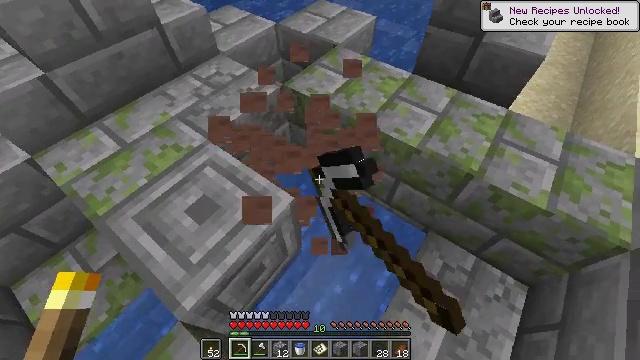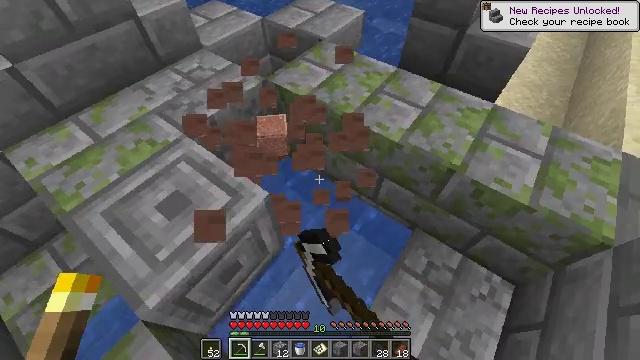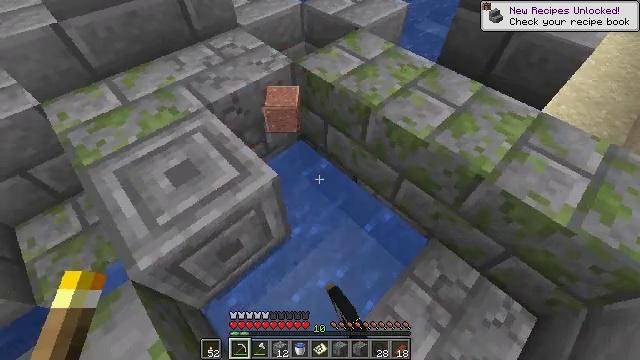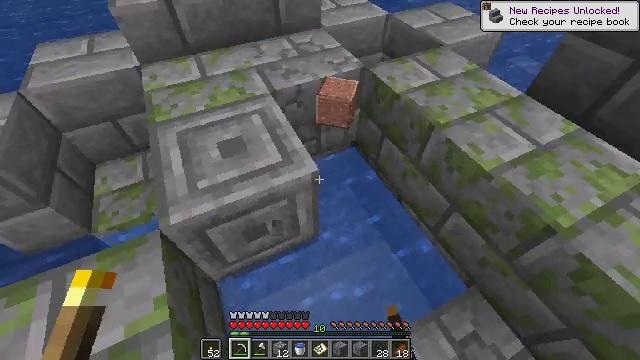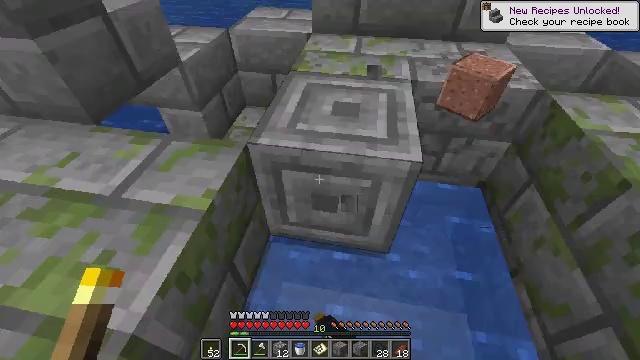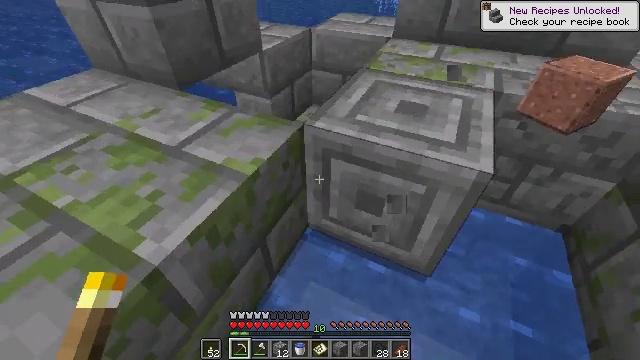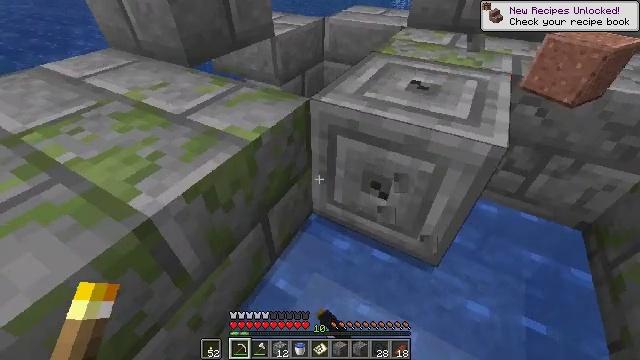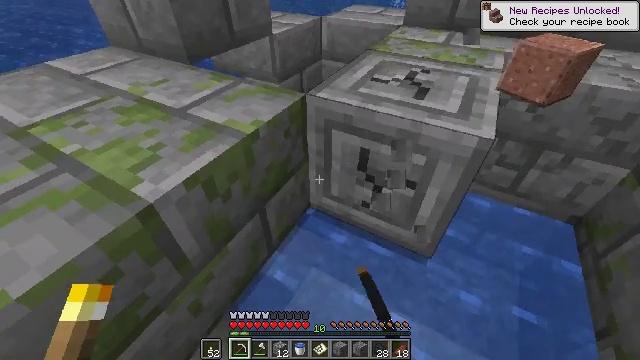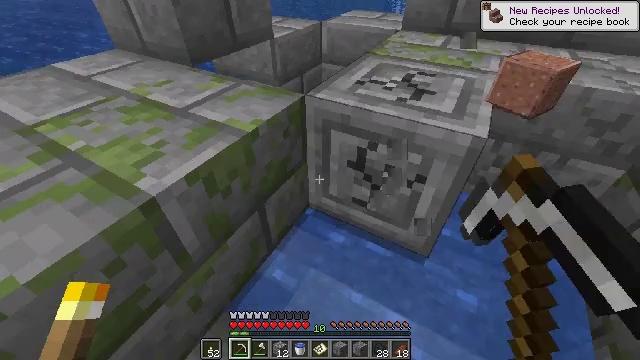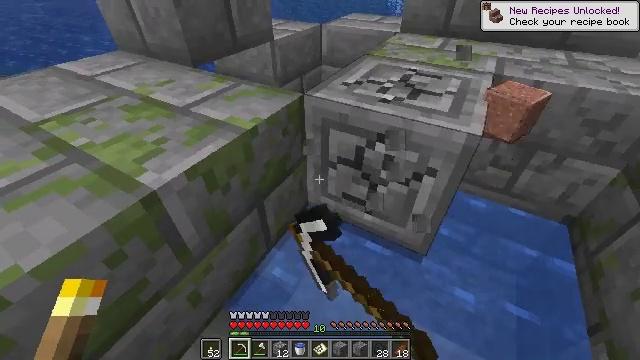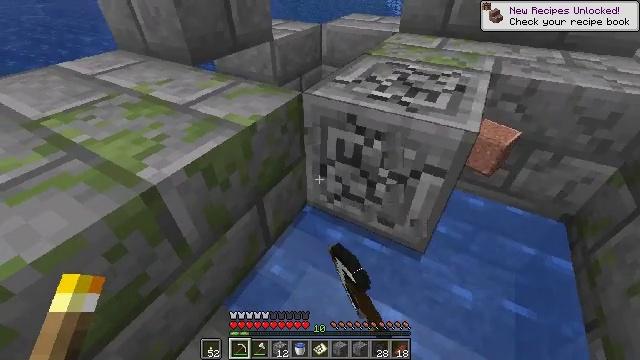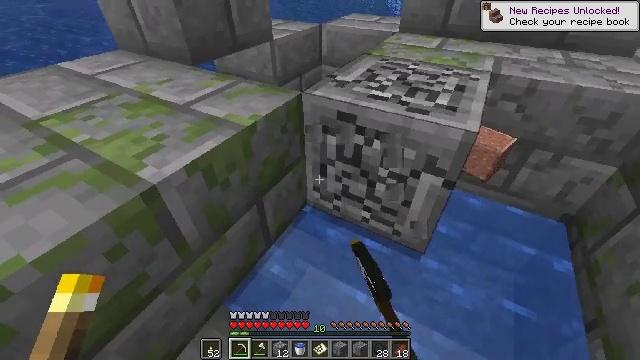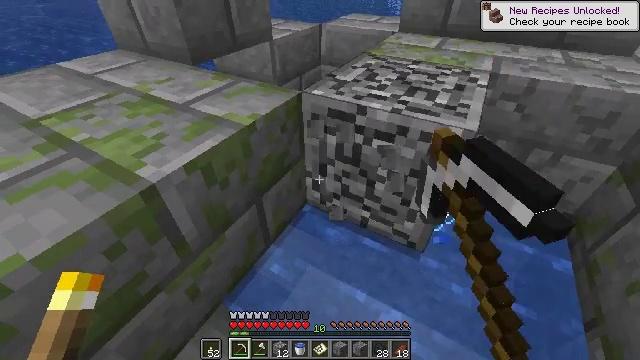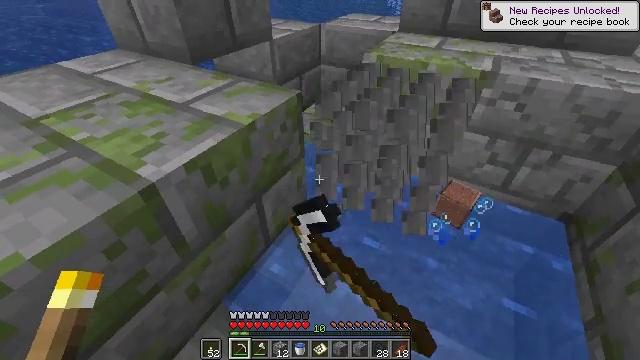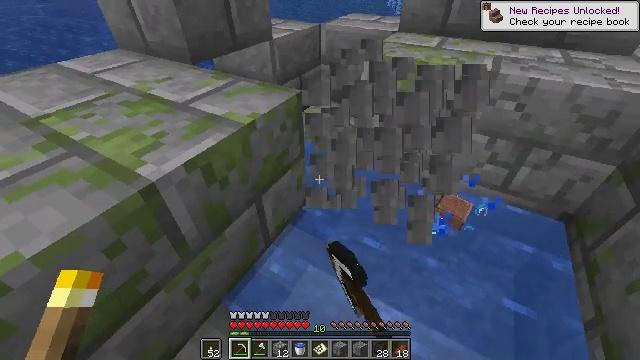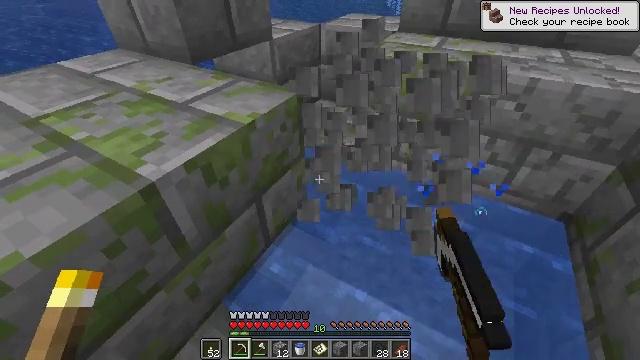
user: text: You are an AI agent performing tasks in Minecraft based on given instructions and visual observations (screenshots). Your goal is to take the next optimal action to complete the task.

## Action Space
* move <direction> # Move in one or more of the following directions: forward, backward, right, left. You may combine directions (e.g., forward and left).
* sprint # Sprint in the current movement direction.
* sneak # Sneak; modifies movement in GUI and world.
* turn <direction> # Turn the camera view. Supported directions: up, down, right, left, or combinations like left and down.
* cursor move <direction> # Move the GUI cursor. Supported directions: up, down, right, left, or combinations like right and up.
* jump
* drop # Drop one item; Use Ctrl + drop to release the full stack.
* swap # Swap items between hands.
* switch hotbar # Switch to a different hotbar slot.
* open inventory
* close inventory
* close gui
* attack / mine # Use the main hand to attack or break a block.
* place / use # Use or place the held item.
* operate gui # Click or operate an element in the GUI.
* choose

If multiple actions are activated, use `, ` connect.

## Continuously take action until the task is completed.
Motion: motion action
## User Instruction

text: Destroy the chiseled stone bricks block.
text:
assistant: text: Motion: move right, attack / mine
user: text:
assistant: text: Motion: move right, turn left, attack / mine
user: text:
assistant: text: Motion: move right, turn left and up, attack / mine
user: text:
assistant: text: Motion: move right, turn left and up, attack / mine
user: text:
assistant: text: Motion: turn left and up, attack / mine
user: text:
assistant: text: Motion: turn left, attack / mine
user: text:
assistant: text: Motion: attack / mine
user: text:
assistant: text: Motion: attack / mine
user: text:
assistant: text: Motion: attack / mine
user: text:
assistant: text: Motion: attack / mine
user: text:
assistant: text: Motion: attack / mine
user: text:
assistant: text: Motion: attack / mine
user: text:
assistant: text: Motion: attack / mine
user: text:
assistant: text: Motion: attack / mine
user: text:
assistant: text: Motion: attack / mine
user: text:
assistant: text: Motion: attack / mine
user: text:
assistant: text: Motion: attack / mine
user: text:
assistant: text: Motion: attack / mine